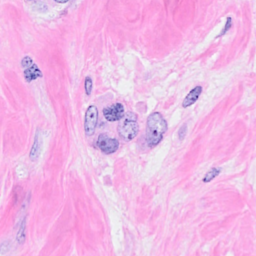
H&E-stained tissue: Breast